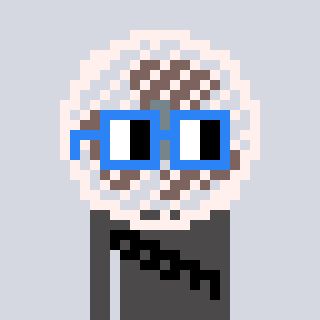
a pixel art character with square blue glasses, a fan-shaped head and a grayscale-colored body on a cool background